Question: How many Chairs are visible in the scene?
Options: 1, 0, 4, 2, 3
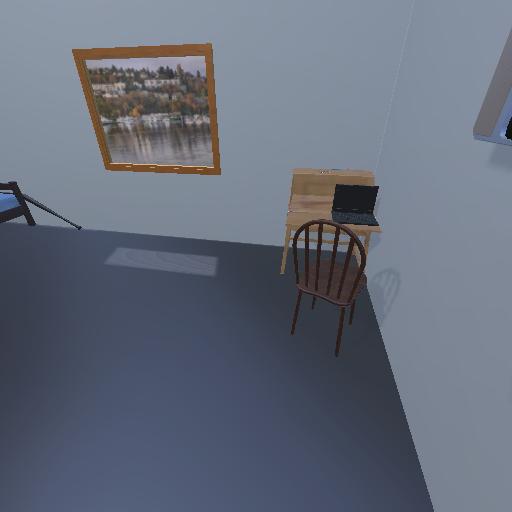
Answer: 1